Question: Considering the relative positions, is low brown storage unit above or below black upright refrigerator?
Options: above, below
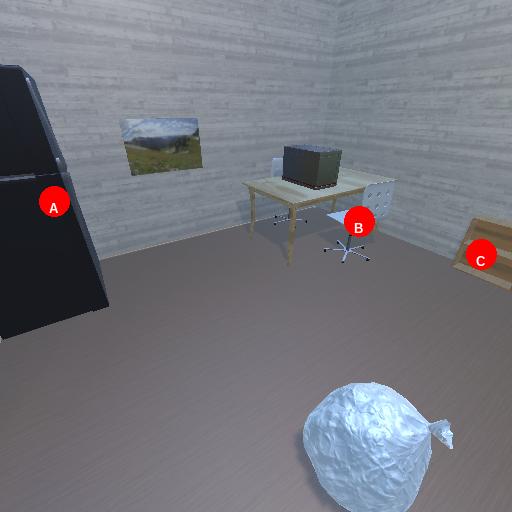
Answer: above